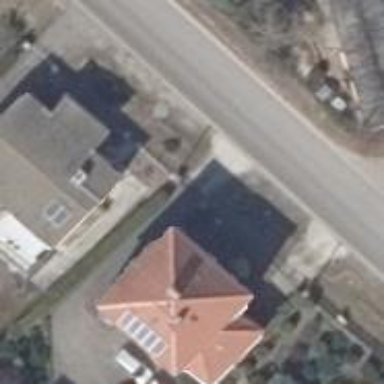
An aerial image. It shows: Residential building with pyramidal roof shape.